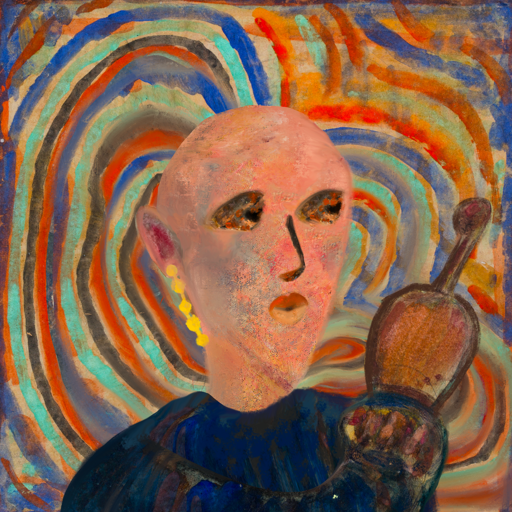
Background: Sisters, Head And Neck Side: Irani, Face Side: Gypsy_Queen, Bust: Pipe, Hair Side: Blank, Head Accessory: Blank, Second Necklace: Blank, Necklace: Blank, Baby: Blank